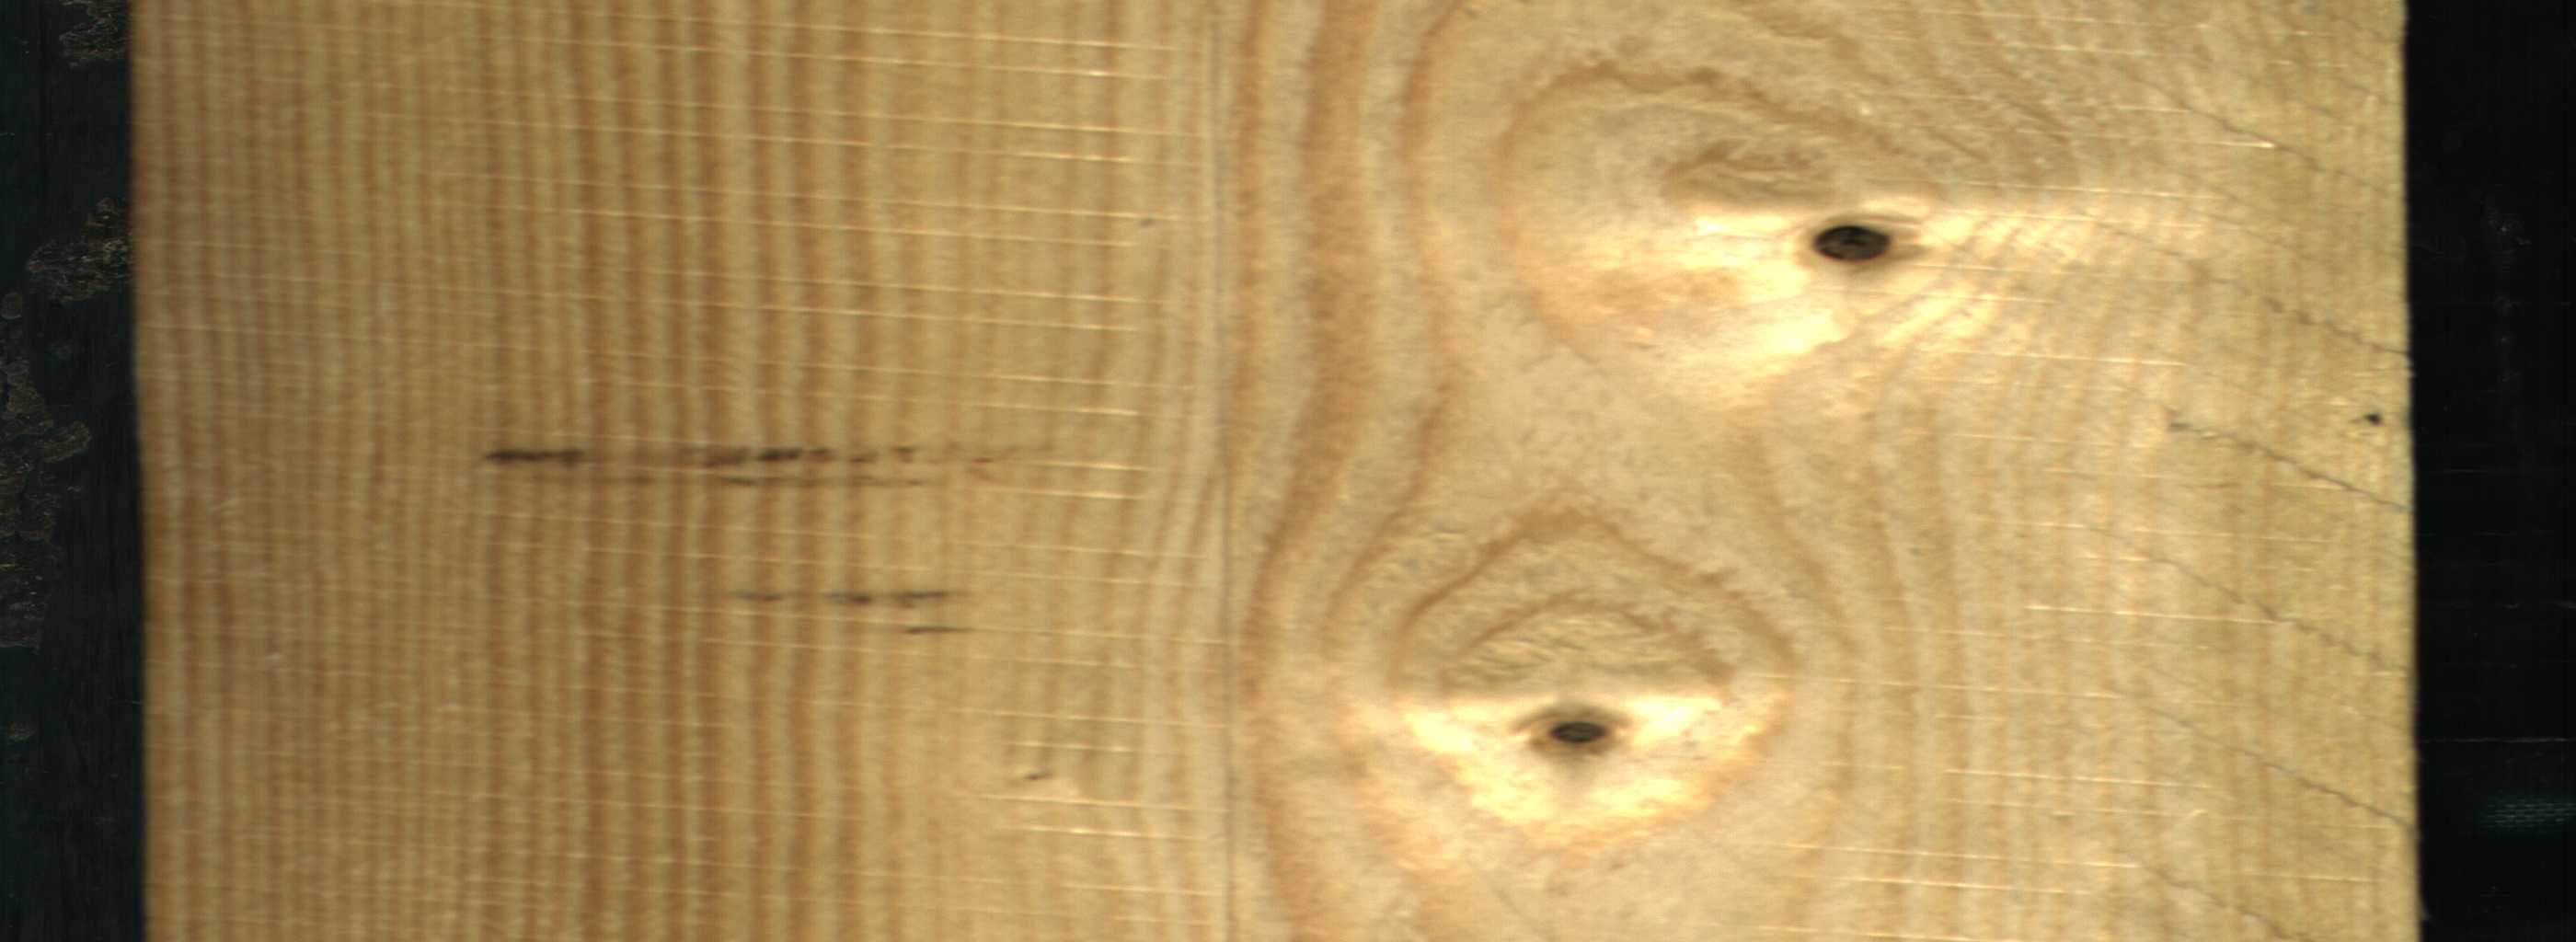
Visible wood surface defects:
Dead_Knot
Dead_Knot